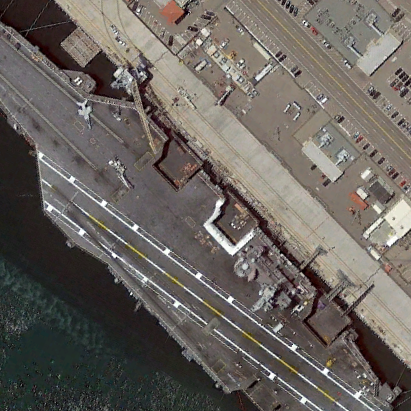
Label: aircraft_carrier